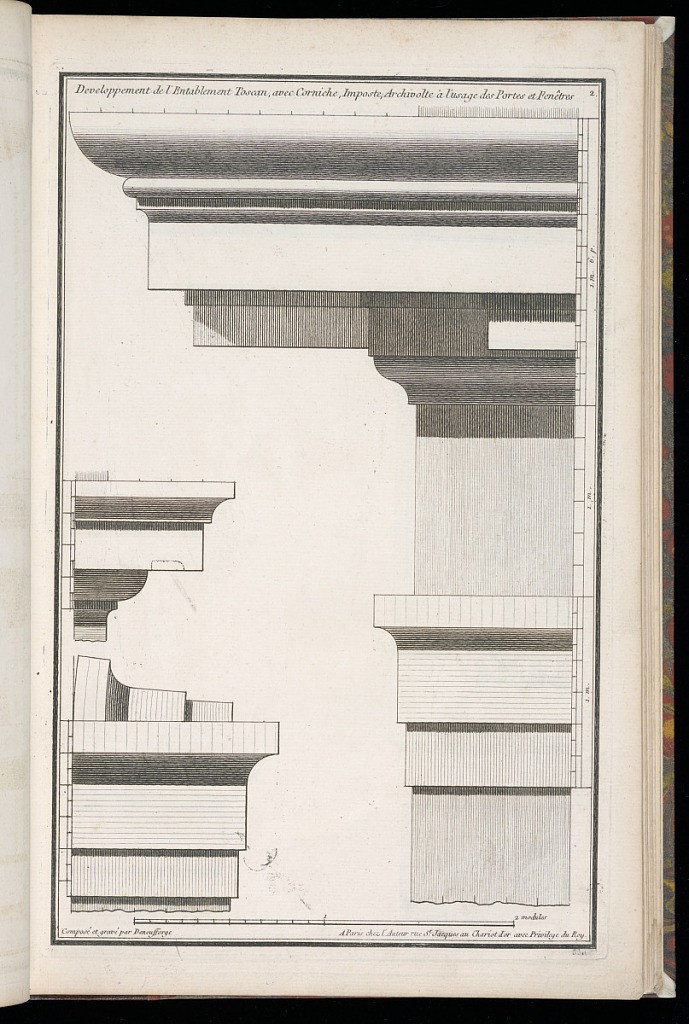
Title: Developpement de l'Entablement Toscan, avec Corniche, Imposte, Archivolte à l'usage des Portes et Fenêtres
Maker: Jean-François de Neufforge, Flemish, 1714–1791
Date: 1768
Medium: Engraving on paper
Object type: Print
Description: Façade and profiles of an entablature in the style of the Tuscan order. The plate is signed and numbered.